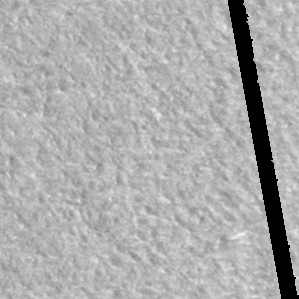
Label: frost